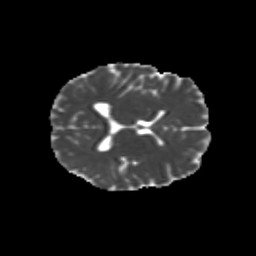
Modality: MD
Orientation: axial
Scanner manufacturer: siemens
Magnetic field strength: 3 T
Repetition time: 9.2 s
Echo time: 0.084 s